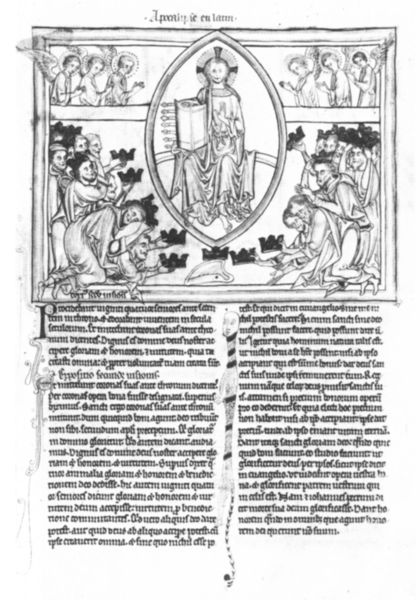
Titel: Metz Apokalypse
Institution: Metz, Bibliothèque Municipale
Schlagwörter: flügel, weiß, männer, schwarz, bärte, richter, bibel, rahmen, kirche, musik, krone, oval, engel, schrift, grafik, farblos, könig, buch, religion, druck, seite, illustration, text, beten, tinte, buchdruck, buchseite, rolle, heiligenschein, anhänger, nimbus, christus, jesus, mittelalter, betende, segen, verbeugung, heiliger, könige, heilige, mandel, siegel, verehrung, harfe, jünger, maria, anbetung, gläubige, heilige schrift, lesung, kronen, lateinisch, mandorla, buchmalerei, verneigung, segnend, korona, unterwerfen, chriotus, abpostel, patokrator